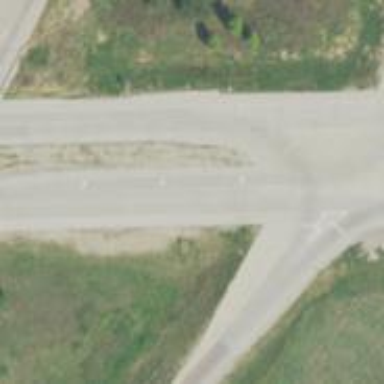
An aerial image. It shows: Asphalt road classified as primary highway.